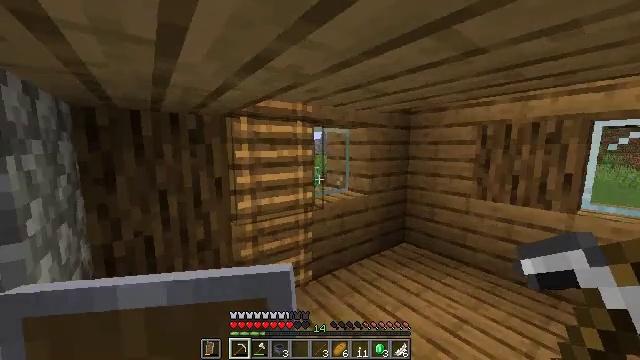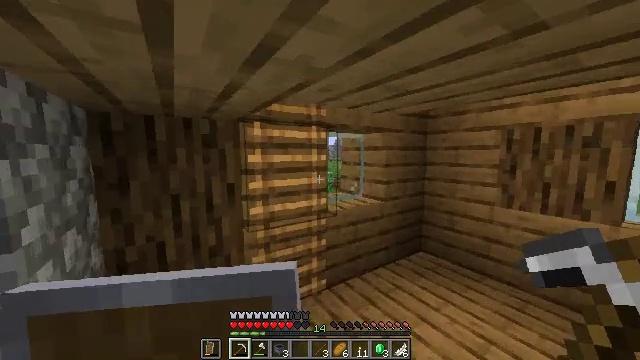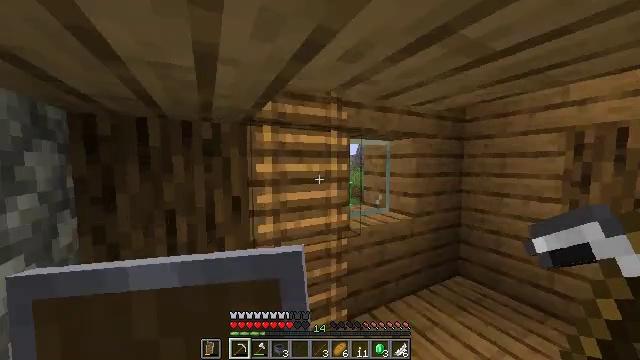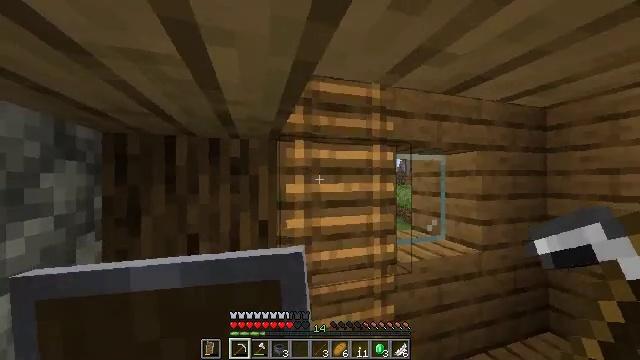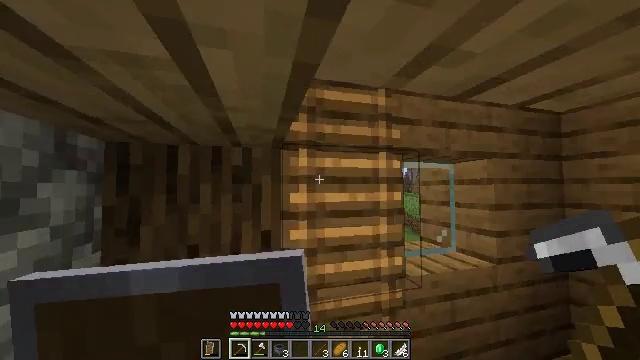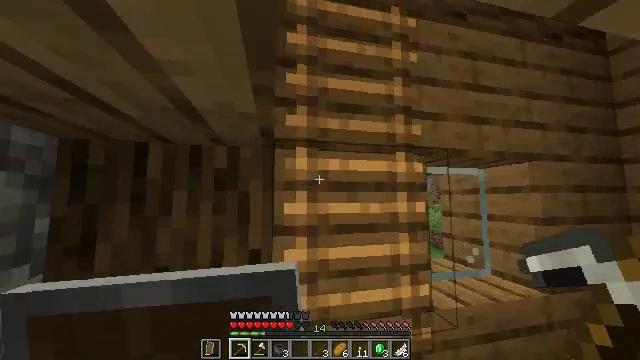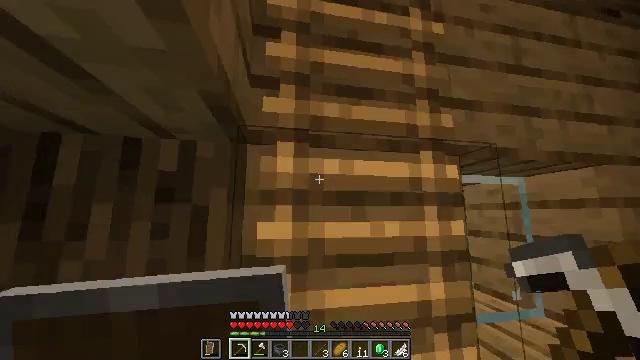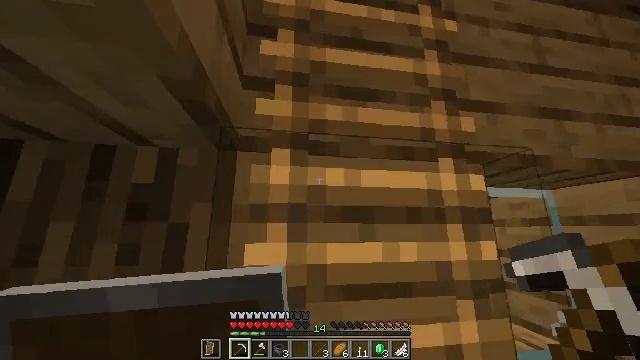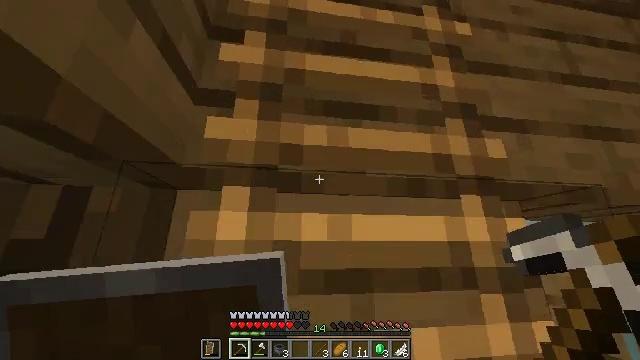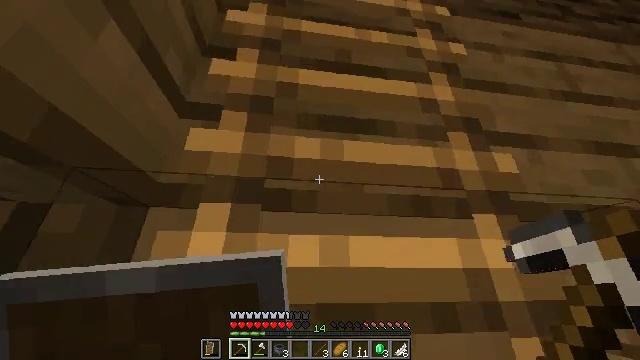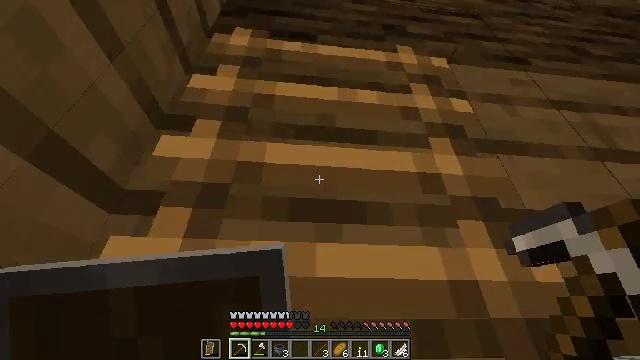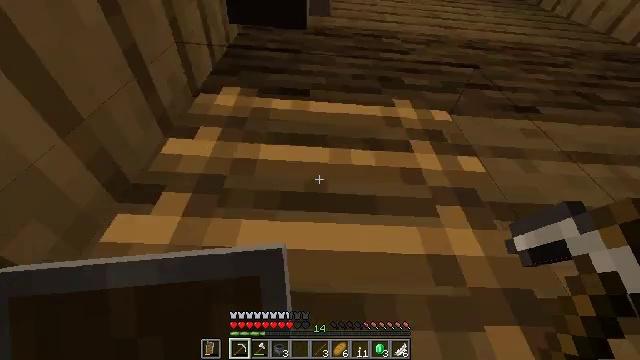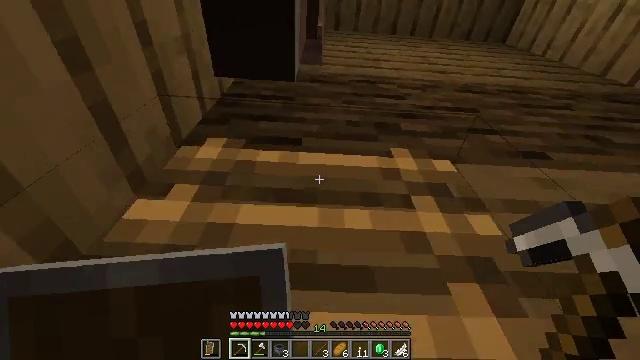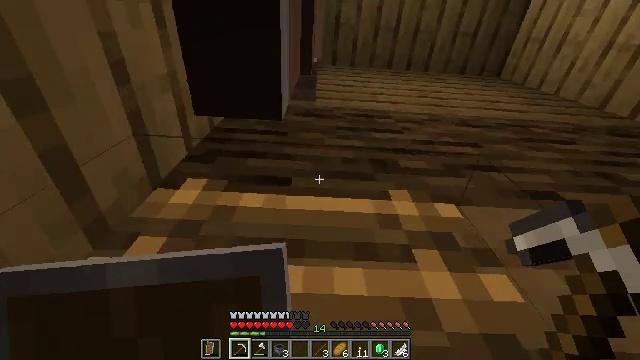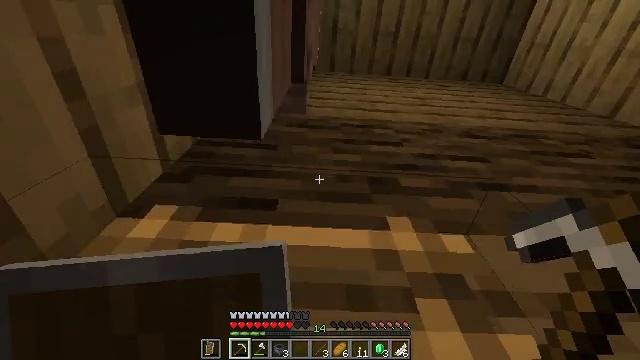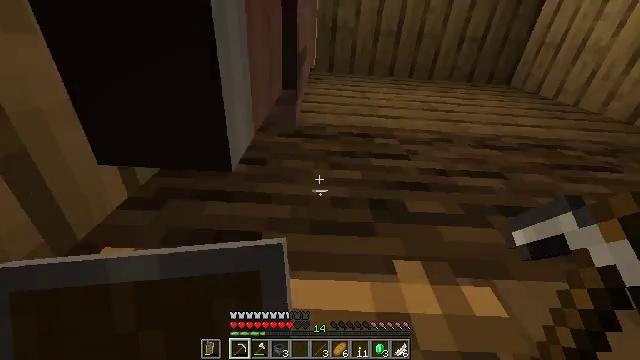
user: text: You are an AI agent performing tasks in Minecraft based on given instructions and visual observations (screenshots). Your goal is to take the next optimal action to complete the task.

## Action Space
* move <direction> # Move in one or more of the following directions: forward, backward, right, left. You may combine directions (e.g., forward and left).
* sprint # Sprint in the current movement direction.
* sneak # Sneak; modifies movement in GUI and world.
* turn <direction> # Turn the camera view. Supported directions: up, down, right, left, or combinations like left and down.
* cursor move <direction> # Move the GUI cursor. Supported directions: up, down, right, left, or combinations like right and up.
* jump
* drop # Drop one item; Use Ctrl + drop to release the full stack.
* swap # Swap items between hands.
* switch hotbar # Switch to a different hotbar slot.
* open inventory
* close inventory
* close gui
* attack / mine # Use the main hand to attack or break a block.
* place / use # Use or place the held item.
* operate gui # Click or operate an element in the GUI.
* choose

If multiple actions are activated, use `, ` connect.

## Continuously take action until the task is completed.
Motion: motion action
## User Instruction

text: Attack the cauldron to retrieve it.
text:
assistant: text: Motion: move forward, sprint, turn left and up
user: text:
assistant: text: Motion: move forward, sprint, turn left and up
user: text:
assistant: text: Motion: move forward, sprint, turn left and up
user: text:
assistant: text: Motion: move forward, sprint, turn left and up
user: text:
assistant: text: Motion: move forward, sprint, turn left and up
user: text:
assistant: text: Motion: move forward, sprint, turn left and up
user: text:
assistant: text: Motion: move forward, sprint, turn left and up, jump
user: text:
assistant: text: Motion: move forward, sprint, turn up, jump
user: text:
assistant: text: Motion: move forward, sprint, turn up, jump
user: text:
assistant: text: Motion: move forward, sprint, turn left and up, jump
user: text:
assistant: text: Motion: move forward, sprint, turn left and up, jump
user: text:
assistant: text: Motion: move forward, sprint, turn up, jump
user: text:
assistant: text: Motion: move forward, sprint, turn up, jump
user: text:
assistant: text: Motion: move forward and move left, sprint, turn up, jump
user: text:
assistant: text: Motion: move forward and move left, sprint, jump
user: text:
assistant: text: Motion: move forward and move left, sprint, turn left, jump
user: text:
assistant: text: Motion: move forward and move left, sprint, turn left and up, jump
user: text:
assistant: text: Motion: move forward and move left, sprint, turn left and down, jump
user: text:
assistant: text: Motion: move forward and move left, sprint, turn left and down, jump
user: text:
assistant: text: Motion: move forward, sprint, turn left and down, jump
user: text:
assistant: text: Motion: move forward, sprint, jump
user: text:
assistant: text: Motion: move forward, sprint, jump
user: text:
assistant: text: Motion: move forward and move right, sprint, jump
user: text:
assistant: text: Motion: move forward and move right, sprint, turn left and down, jump
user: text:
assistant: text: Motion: move forward and move right, sprint, turn left and down, jump
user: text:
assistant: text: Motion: move right, turn left and down, jump
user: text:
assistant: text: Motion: move right, turn left and down, jump
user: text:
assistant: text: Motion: move right, turn left and down, jump
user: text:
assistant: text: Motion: move right, turn right and down, jump
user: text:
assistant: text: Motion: move right, jump